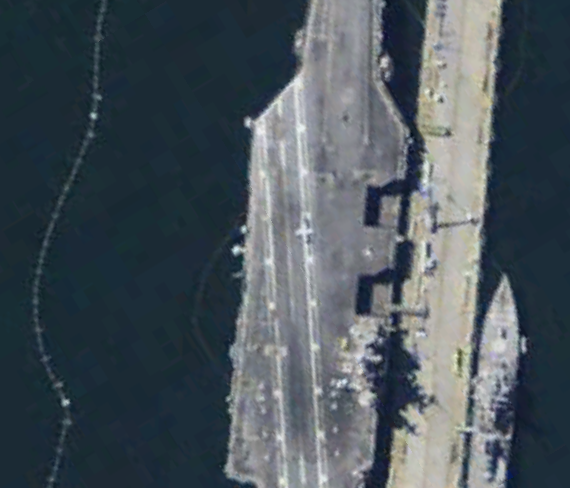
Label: Nimitz-class_aircraft_carrier